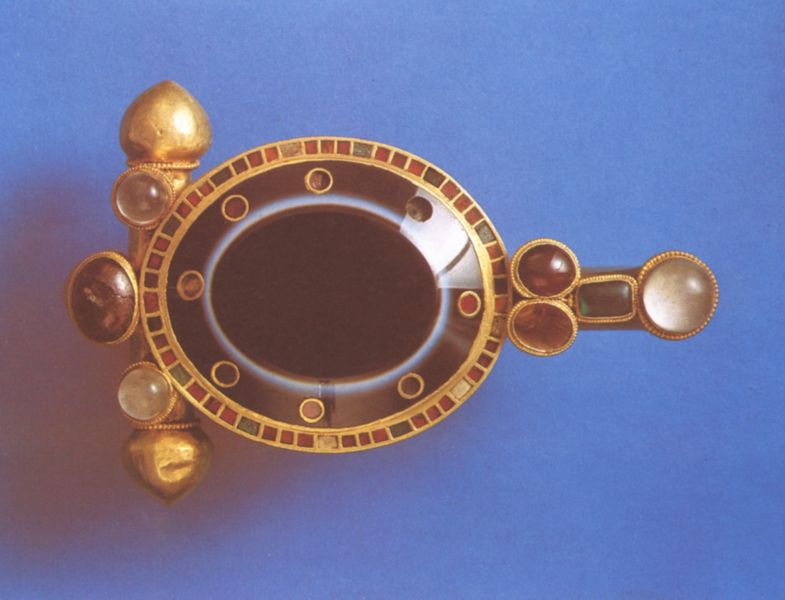
Titel: Goldfibeln aus dem II. Hortfund von Szilágysomlyó
Institution: Budapest, Ungarisches Nationalmuseum
Schlagwörter: blau, schmuck, alt, gold, brosche, edelsteine, perlen, oval, umrandung, italien, nadel, ring, rom, mittelalter, granat, fassung, schließe, römisch, bernstein, facetten, italienisch, bergkristall, halbedelsteine, fibel, goldschmiedearbeit, emaille, juwelen, n, 1200, 1350, 1300, karneol, 1375